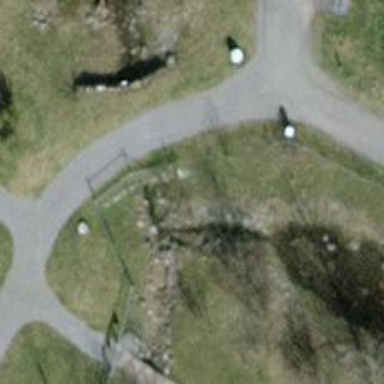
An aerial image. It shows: Tunnel.